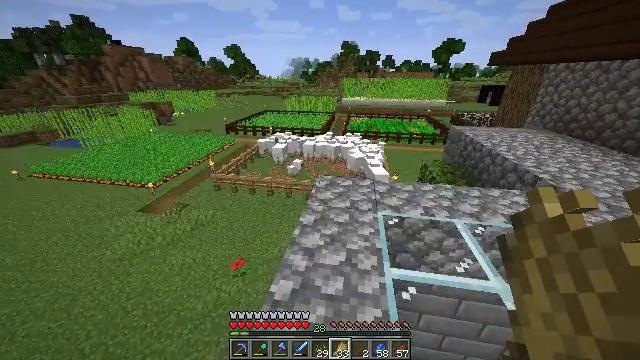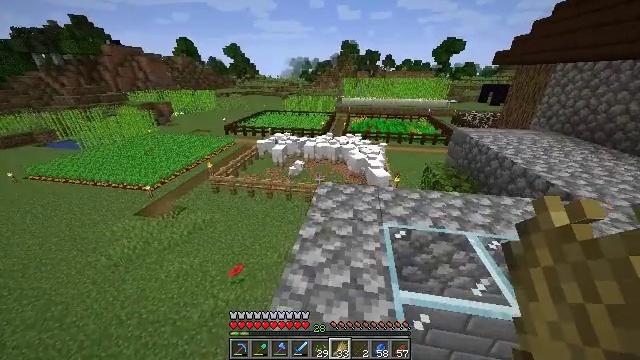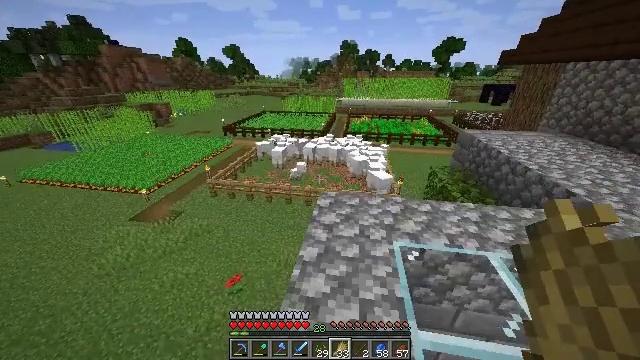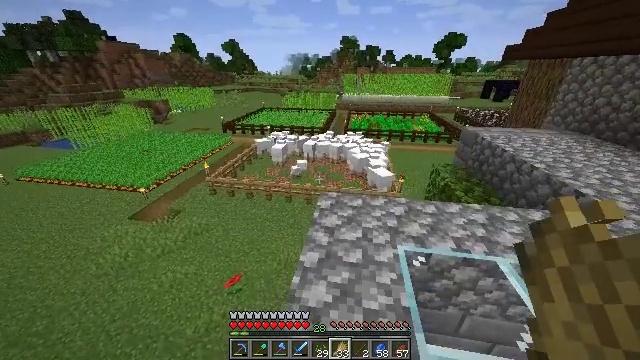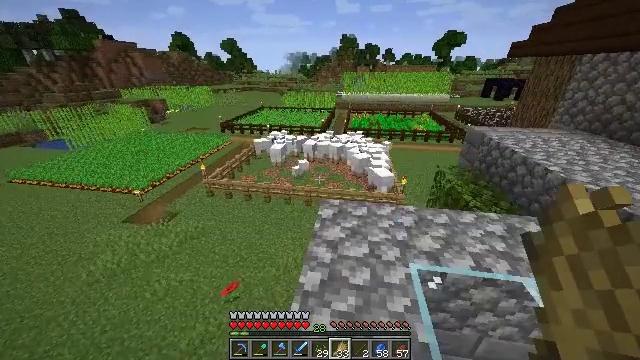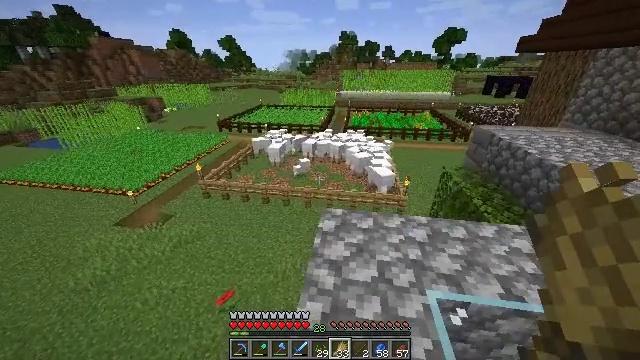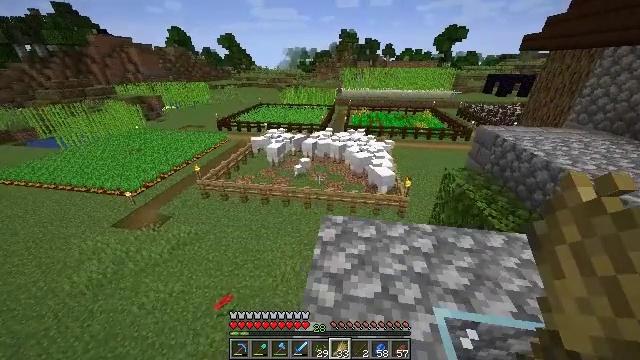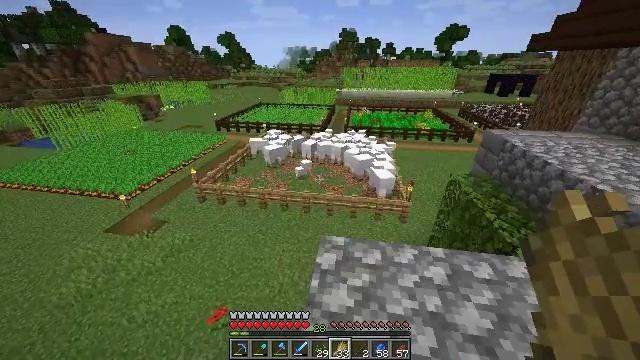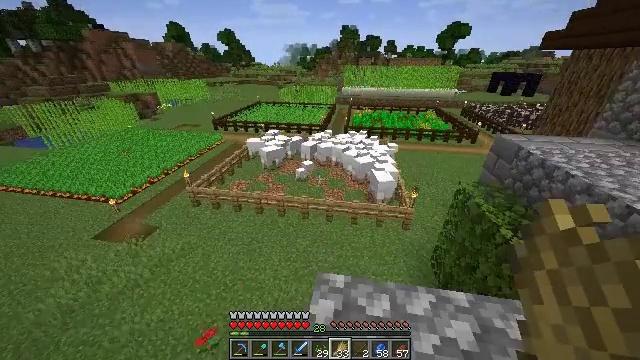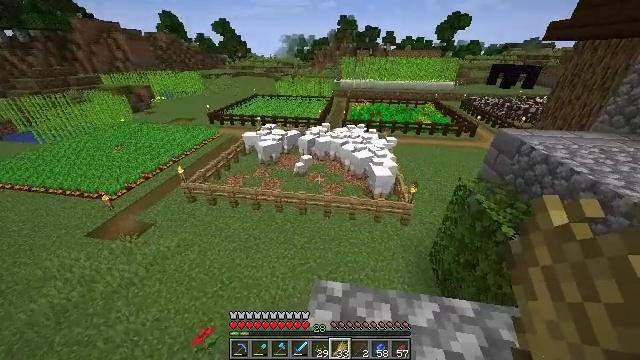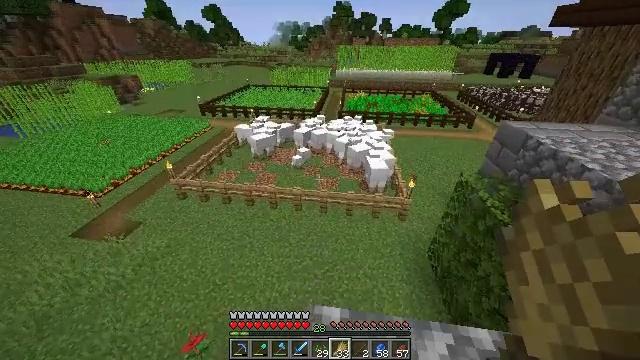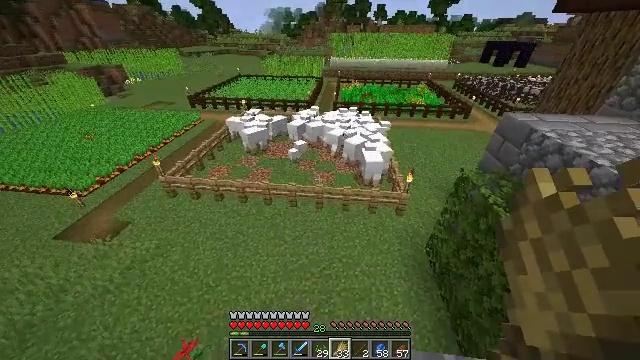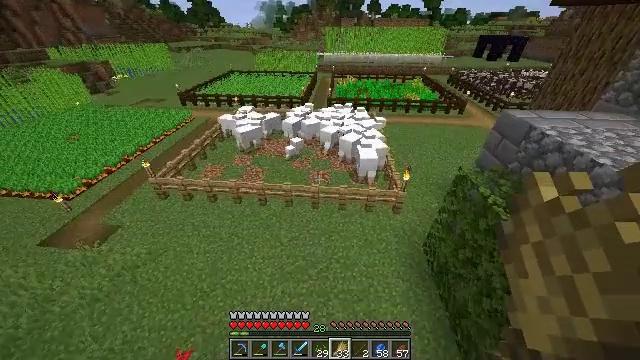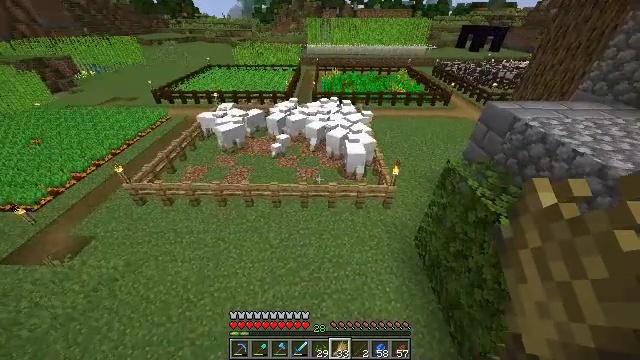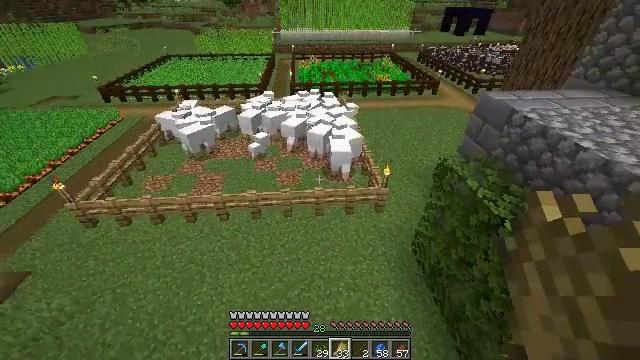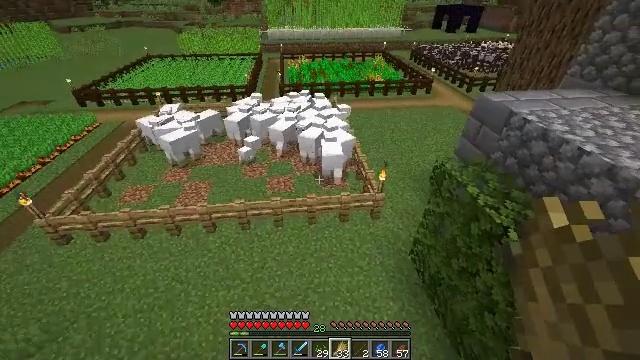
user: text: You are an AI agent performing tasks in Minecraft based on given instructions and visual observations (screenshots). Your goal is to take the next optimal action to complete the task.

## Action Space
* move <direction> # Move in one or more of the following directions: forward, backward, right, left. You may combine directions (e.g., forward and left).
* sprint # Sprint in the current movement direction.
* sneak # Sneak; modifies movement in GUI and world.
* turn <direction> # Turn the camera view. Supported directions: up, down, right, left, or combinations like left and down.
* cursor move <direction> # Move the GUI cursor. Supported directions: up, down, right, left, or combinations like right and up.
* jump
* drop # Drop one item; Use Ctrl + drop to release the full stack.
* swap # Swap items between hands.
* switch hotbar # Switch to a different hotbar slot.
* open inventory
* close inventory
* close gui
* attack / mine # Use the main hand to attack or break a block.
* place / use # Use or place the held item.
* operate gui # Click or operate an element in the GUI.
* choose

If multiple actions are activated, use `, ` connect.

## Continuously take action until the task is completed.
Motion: motion action
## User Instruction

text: Hunt a chicken.
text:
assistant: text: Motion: move forward
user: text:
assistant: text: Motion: move forward
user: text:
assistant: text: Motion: move forward
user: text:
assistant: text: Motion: move forward
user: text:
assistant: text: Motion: move forward
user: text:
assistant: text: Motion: move forward
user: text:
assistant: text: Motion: move forward
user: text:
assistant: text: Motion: move forward
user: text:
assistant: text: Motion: move forward, turn down
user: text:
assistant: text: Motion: move forward, turn right and down
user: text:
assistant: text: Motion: move forward, turn right and down
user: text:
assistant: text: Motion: turn right and down
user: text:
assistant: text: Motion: move forward, turn right
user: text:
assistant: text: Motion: move forward, turn right
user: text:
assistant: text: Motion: move forward and move right, turn right
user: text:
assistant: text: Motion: move forward and move right
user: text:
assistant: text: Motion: move forward and move right
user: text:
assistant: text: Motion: move forward and move right
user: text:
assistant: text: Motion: move forward and move right
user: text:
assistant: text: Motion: move forward, turn left
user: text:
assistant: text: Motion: move forward, turn left and up
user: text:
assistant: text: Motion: move forward and move left, turn left and up
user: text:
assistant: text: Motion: move forward and move left, turn left and up
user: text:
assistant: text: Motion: move forward and move left, turn left and up
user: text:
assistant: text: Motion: move forward and move left, turn left and up
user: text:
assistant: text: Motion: move forward and move left, turn left and up
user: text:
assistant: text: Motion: move forward and move left, turn left
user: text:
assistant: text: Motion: move forward and move left
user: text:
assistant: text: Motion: move forward
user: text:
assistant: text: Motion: move forward